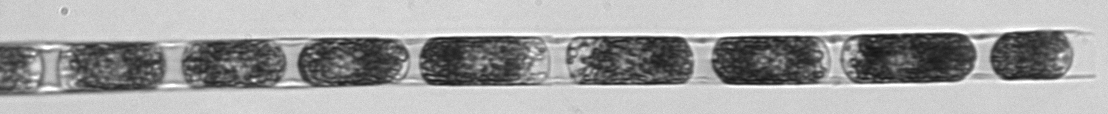
Label: Hemiaulus